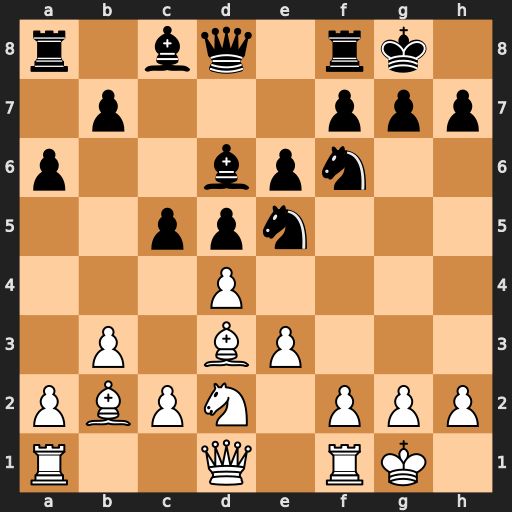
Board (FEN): r1bq1rk1/1p3ppp/p2bpn2/2ppn3/3P4/1P1BP3/PBPN1PPP/R2Q1RK1
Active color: w
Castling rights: -
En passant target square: -
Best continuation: dxe5 Bxe5 Bxe5